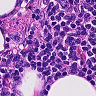
Metastatic tissue present: no